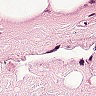
Metastatic tissue present: no